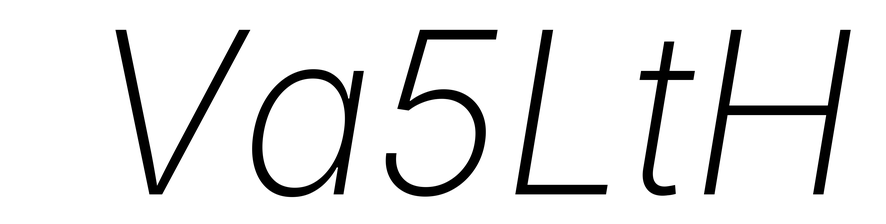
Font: Inter-Italic_ExtraLight_Italic